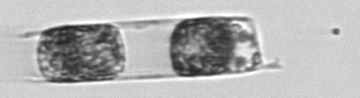
Label: Hemiaulus